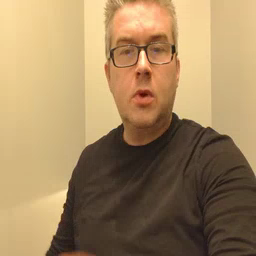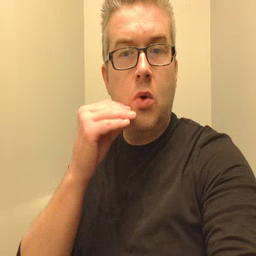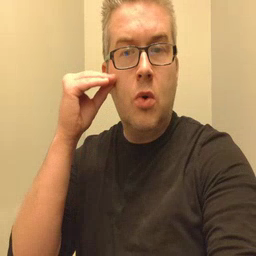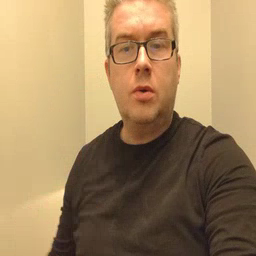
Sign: home